Interaction volume radius: 5 \u00c5
Interaction volume height: 15 \u00c5
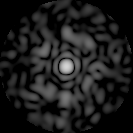
Disorder parameter: 0.8312